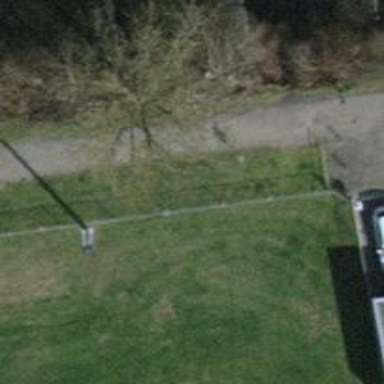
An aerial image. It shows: Bollard.